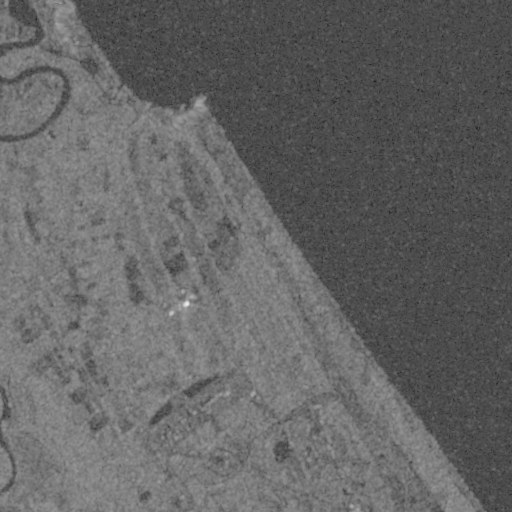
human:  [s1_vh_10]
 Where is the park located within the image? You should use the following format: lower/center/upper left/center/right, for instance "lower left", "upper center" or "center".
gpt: The park is located in the lower right of the image.
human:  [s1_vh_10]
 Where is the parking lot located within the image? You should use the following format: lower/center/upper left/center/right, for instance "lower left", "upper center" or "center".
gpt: The parking lot is located in the lower right of the image.
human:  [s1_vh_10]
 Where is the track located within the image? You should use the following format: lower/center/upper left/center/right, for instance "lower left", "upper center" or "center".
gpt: The track is located in the lower right of the image.
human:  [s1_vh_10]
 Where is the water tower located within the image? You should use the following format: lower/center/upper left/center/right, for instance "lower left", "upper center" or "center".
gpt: The water tower is located in the upper left of the image.
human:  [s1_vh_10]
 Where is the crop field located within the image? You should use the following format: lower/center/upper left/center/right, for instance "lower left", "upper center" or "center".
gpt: There is no crop field in the image.

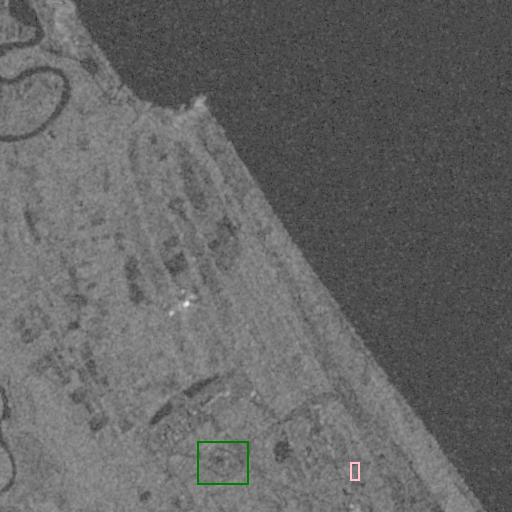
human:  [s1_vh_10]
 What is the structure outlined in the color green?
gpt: The structure outlined in green is a park.
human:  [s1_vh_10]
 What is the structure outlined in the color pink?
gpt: The structure outlined in pink is a track.
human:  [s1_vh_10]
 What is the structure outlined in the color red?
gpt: There is no red outline.